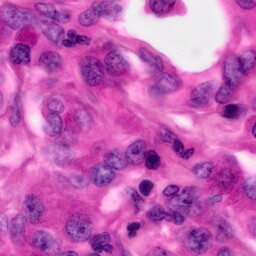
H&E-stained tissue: Pancreatic